Field crop: maize
Growth stage: 1
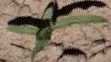
Species: maize